Question: I used to give Certificate name to the some command line tools like 'certmgr.exe' or 'FindPrivateKey.exe' etc like this.
'certmgr -del -r LocalMachine -s TrustedPeople -c -n "CN=localhost"'
I this case the Subject only one like '"CN=localhost"'.
Now the problem is that I am getting a Certificate with multiline Subject.

How to give that long, multiline Subject name in Command line
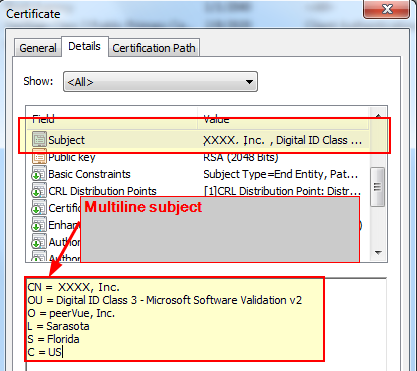
Answer: The subject is a collection of field-value pairs like CN, Country, State etc.
You can run this command to insert it one after the other when the cmd prompts you to
> openssl req -x509 -nodes -days 365 -newkey rsa:1024 -keyout
mycert.pem -out mycert.pem
Else, to insert it straight away in the commandline without having to enter it during the prompt each time, you can run this
> openssl req -x509 -nodes -days 365 -subj
"/C=CA/ST=ON/L=Toronto/CN=www.thetechdown.blogspot.ca" -newkey
rsa:1024 -keyout mycert.pem -out mycert.pem